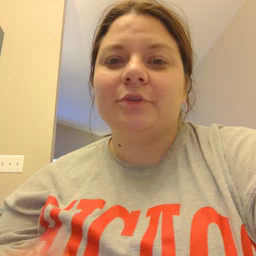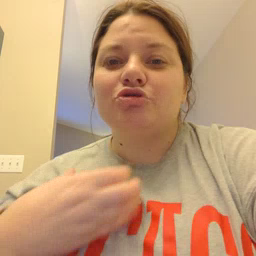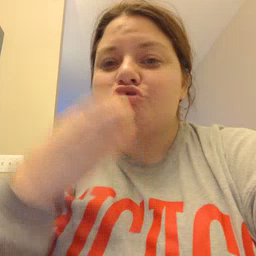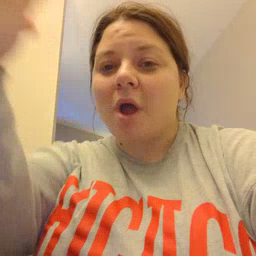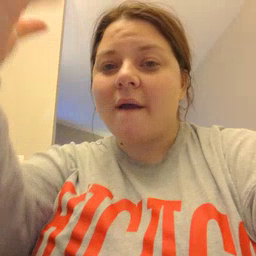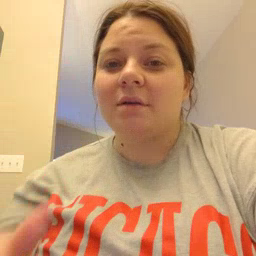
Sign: giraffe